Question: I want to increase the font size of 'checkboxlist' values so I added 'Font-Size = "large"' property inside '<asp:CheckBoxList>' but it's not working.
'''
<form id="form1" runat="server">
<table>
<tr>
<td style="padding-left:50px;padding-top:20px">
<asp:CheckBoxList runat="server" ID="ChkList" RepeatColumns="4" repeatLayout="Table" RepeatDirection="Horizontal" Font-Size="Large"></asp:CheckBoxList>
</td>
</tr>
<tr>
<td style="padding-left:50px; padding-top:10px;">
<asp:Button runat="server" ID="Submit" OnClick="Submit_Click" Font-Size="Small" Text="Submit"></asp:Button>
</td>
</tr>
</table>
</form>
'''
I even tried CssClass property as mentioned in <URL> answer but it also not working
CSS:
'''
<style>
.chkboxlist td
{
font-size:large;
}
</style>
'''
ASPX:
'''
<form id="form1" runat="server">
<table>
<tr>
<td style="padding-left:50px;padding-top:20px;">
<asp:CheckBoxList runat="server" ID="ChkList" RepeatColumns="4" repeatLayout="Table" RepeatDirection="Horizontal" CssClass="chkboxlist"></asp:CheckBoxList>
</td>
</tr>
<tr>
<td style="padding-left:50px; padding-top:10px;">
<asp:Button runat="server" ID="Submit" OnClick="Submit_Click" Font-Size="Small" Text="Submit"></asp:Button>
</td>
</tr>
</table>
</form>
'''
Also I tried adjusting font-size inside '<td>' but it also not working.
Visual Look of my output:

Source Code:
'''
<table>
<tr>
<td style="padding-left:50px;padding-top:20px;">
<table id="ChkList" class="chkboxlist" border="0" style="color:Black;background-color:Transparent;font-family:Verdana;font-size:8pt;">
<tr>
<td><span style="color:Black;background-color:Transparent;font-family:Verdana;font-size:8pt;"><input id="ChkList_0" type="checkbox" name="ChkList$0" /><label for="ChkList_0">Agent Checque</label></span></td><td><span style="color:Black;background-color:Transparent;font-family:Verdana;font-size:8pt;"><input id="ChkList_1" type="checkbox" name="ChkList$1" /><label for="ChkList_1">CC Cheque</label></span></td><td><span style="color:Black;background-color:Transparent;font-family:Verdana;font-size:8pt;"><input id="ChkList_2" type="checkbox" name="ChkList$2" /><label for="ChkList_2">Customer Cheque</label></span></td><td><span style="color:Black;background-color:Transparent;font-family:Verdana;font-size:8pt;"><input id="ChkList_3" type="checkbox" name="ChkList$3" /><label for="ChkList_3">DD Cheque</label></span></td>
</tr><tr>
<td><span style="color:Black;background-color:Transparent;font-family:Verdana;font-size:8pt;"><input id="ChkList_4" type="checkbox" name="ChkList$4" /><label for="ChkList_4">Sathiya Cheque</label></span></td><td><span style="color:Black;background-color:Transparent;font-family:Verdana;font-size:8pt;"><input id="ChkList_5" type="checkbox" name="ChkList$5" /><label for="ChkList_5">SathiyaTest</label></span></td><td><span style="color:Black;background-color:Transparent;font-family:Verdana;font-size:8pt;"><input id="ChkList_6" type="checkbox" name="ChkList$6" /><label for="ChkList_6">Test</label></span></td><td></td>
</tr>
</table>
'''
Why these changes are not reflecting the font-size?
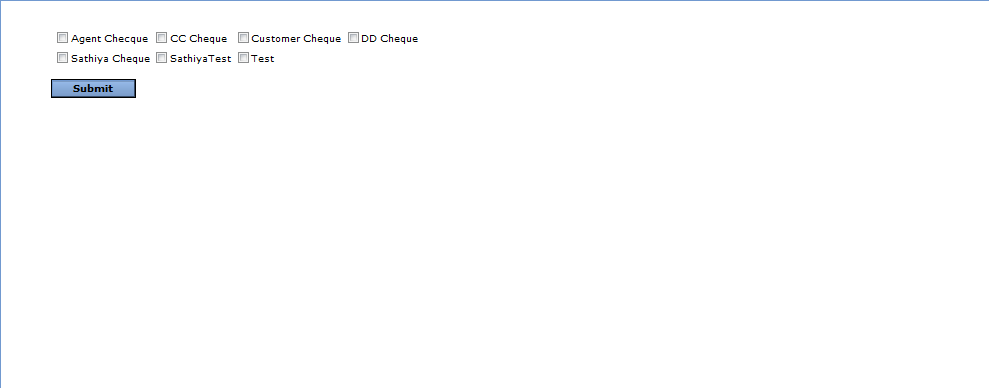
Answer: Finally I found the place where it causing the problem. In my project solution I have folder where one skin file is available. In that skin file we have mentioned all the controls like 'font-size', 'backround-color', 'font-style' etc for all 'CheckBox', 'CheckBoxList', 'DropDownLists', 'DropDowns', 'Buttons', 'TextBoxs' and 'Labels'.
In that file for 'CheckBox' font-size is mentioned as 'Font-Size="8pt"' so it's reflecting in the output even after I mentioned the Font-Size in the inline property of CheckboxList in my aspx page. Now I changed as '<asp:CheckBox runat="server" Font-Size="11pt" Font-Names="Verdana" BackColor="transparent" ForeColor="Black"/>' in file which changes the font-size of my checkboxs.
Update:
I created a new skin file named and mentioned 'SkinID="chkFont"' in the below control.
'<asp:CheckBoxList SkinID="chkFont" runat="server" Font-Size="11pt" Font-Names="Verdana" BackColor="transparent" ForeColor="Black"/>' this in the file.
'''
<%@ Page Language="C#" AutoEventWireup="true" Theme="Checkbox" CodeFile="FlexExplicitTransactions.aspx.cs" Inherits="HDFC.CTIClient.FlexExplicitTransactions" %>
'''
I mentioned theme name as checkbox in my aspx page. In my 'CheckboxList' menu I used 'SkinID' property as 'SkinID="chkFont"' and Run the program. Now the font size of my 'CheckboxList' alone increased and not all the other checkboxlist font sizes.